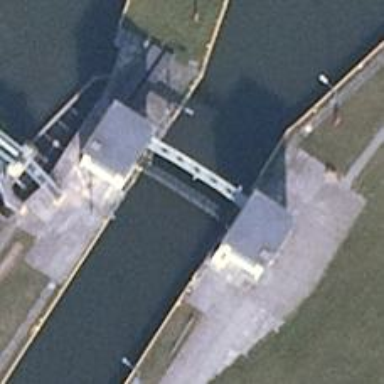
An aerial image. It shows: Lock gate on waterway.